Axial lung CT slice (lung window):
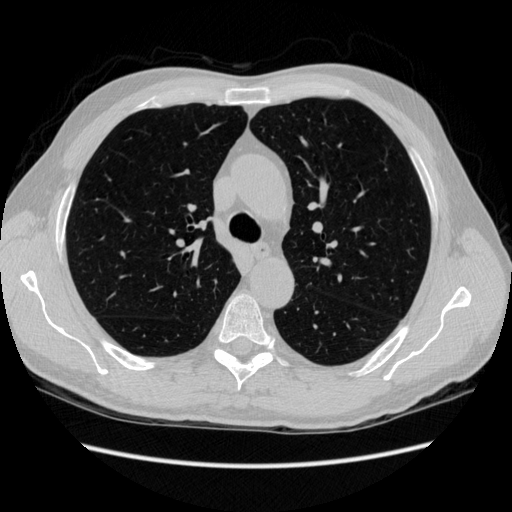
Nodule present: no